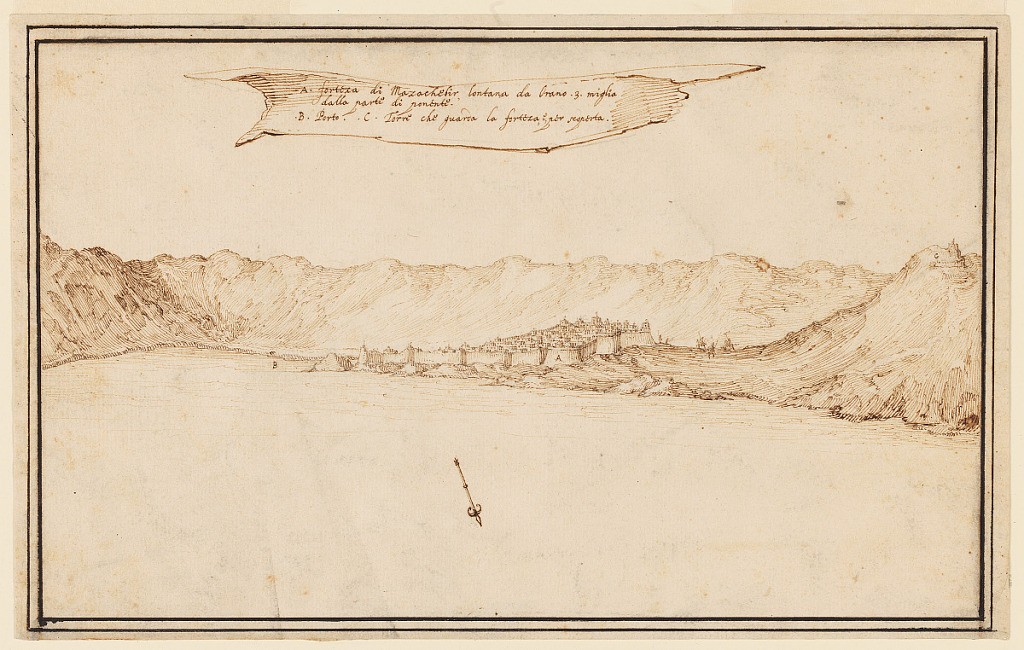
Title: Planometric View of Mazachebir
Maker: Jacques Callot, French, 1592–1635
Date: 1610–35
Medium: Pen and brown ink on cream laid paper
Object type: Drawing
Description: A large valley dominates the foreground, and mountains appear in the background. A group of buildings surrounded by a wall appears in the center of the composition, directly in front of the mountains. A few armored fighters on horseback approach the settlement. A large banner with text in Italian appears in the top center. The banner text includes letters indicating places that correspond to letters dispersed throughout the composition. An arrow indicating the direction of the map appears in the lower center.